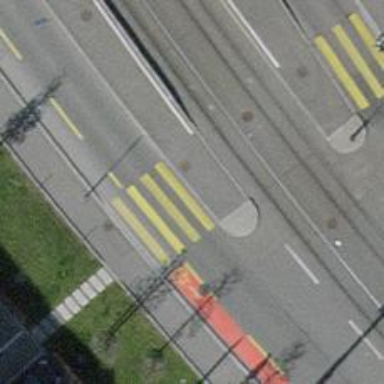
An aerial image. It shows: Kerb serving as barrier.